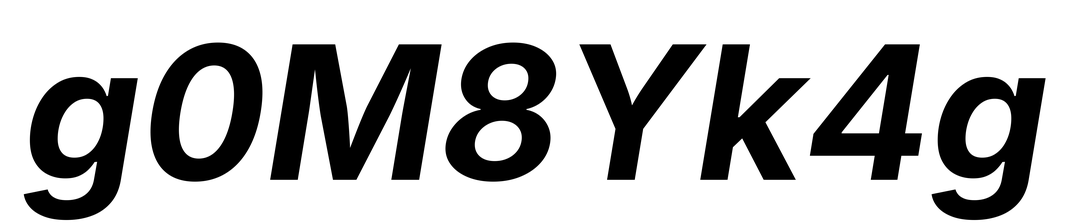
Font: Inter-Italic_Bold_Italic